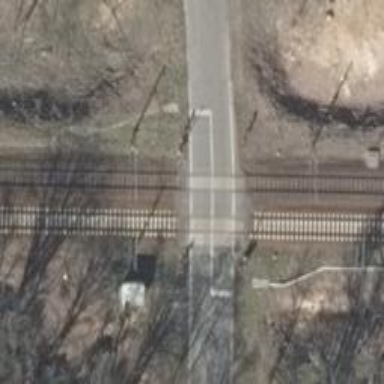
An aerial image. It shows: Level crossing along the railway.